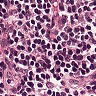
Metastatic tissue present: no